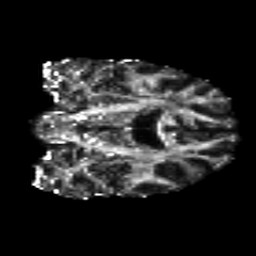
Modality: FA
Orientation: coronal
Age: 25
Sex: female
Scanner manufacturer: siemens
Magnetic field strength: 3 T
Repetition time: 8.8 s
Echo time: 0.085 s